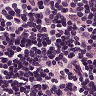
Metastatic tissue present: no